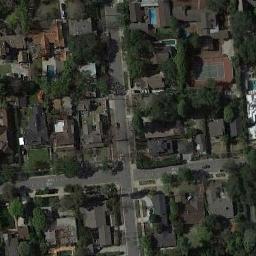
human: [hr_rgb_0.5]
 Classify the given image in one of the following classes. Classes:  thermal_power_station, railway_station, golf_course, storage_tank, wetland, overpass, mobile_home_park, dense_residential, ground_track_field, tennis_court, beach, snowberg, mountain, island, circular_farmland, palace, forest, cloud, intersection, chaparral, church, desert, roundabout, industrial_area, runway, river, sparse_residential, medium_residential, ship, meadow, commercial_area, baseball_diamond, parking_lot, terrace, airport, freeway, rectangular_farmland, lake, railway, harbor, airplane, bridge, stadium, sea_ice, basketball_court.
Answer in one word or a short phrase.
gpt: tennis_court